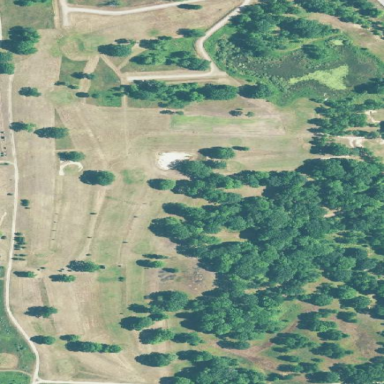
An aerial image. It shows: Golf course.